Field crop: maize
Growth stage: 2
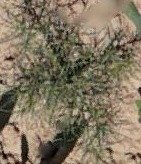
Species: salsola